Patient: sex F, age 55
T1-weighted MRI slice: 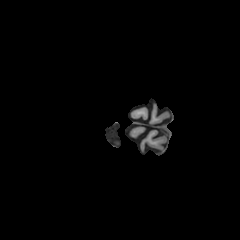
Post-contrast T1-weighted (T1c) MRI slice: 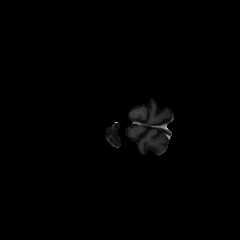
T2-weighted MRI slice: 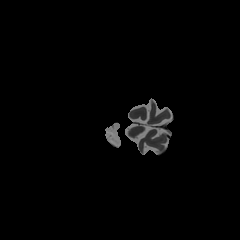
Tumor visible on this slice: no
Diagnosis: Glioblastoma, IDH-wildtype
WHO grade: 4